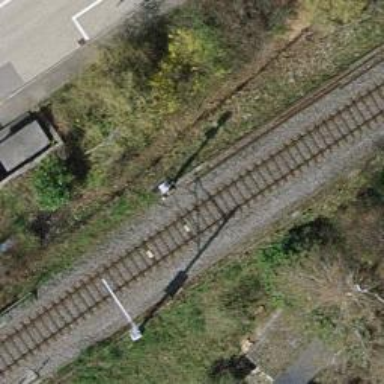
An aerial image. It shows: Railway signal.